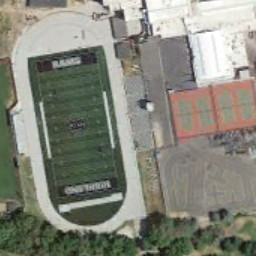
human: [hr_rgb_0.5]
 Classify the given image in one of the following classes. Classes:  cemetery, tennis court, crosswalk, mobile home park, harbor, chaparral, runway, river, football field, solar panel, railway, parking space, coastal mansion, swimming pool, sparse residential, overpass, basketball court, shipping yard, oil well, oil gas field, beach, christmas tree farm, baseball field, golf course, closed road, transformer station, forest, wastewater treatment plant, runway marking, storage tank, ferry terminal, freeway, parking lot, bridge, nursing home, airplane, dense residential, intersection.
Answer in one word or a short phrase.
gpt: football field